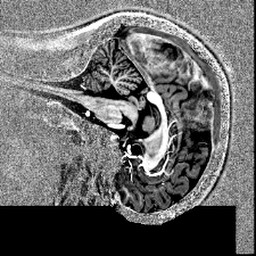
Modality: T1w
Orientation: sagittal
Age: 24
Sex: male